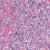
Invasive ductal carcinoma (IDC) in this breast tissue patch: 1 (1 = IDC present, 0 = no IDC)